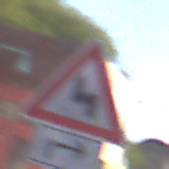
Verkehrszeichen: DoppelkurveZunaechstLinks
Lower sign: RichtungsangabeDurchPfeile5
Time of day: MorningAfternoon
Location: Outdoor (Special)
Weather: PartlyCloudy
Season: NotSpecified
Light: Natural